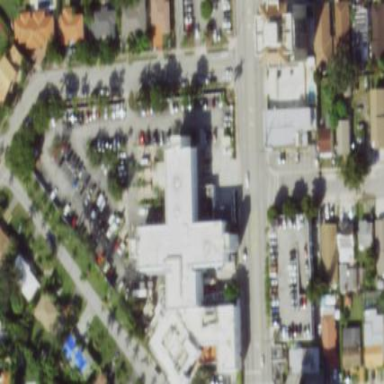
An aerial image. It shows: Hospital building.